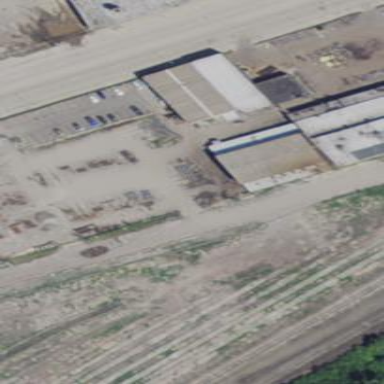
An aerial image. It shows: Industrial area dedicated to metallurgy.